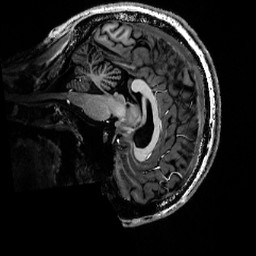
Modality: T1w
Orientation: sagittal
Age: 25
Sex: male
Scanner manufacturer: siemens
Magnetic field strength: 6.98 T
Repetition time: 6 s
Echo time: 0.00299 s